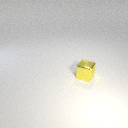
small yellow metal cube